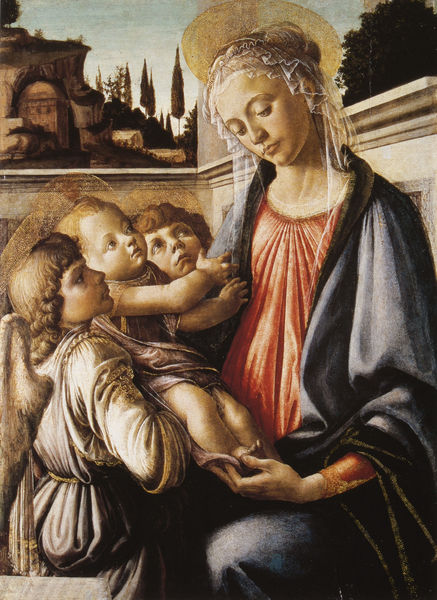
Titel: Maria mit dem Kind und zwei Engeln
Künstler: Sandro Botticelli
Standort: Napoli
Institution: Galleria Nazionale di Capodimonte
Schlagwörter: baum, berg, blau, flügel, gemälde, hand, himmel, umhang, bäume, landschaft, sitzen, frau, haar, hintergrund, kleid, kleider, licht, mund, schwarz, weiss, blick, gebäude, haus, rot, schleier, tuch, haube, jacke, jung, wand, architektur, augen, blicke, falten, gesicht, halten, johannes, stein, bildnis, porträt, natur, busch, gewand, gold, haare, mantel, sitzend, kind, höhle, locken, renaissance, seide, traurig, kinder, engel, engelchen, garten, putte, putto, ecke, italien, zuschauer, knaben, fels, mauer, baby, ausdruck, kuppel, falte, kopftuch, tusch, mimik, gesenkt, faltenwurf, junge, knie, penis, gewölbe, knabe, jungfrau, kleinkind, schein, heiligenschein, versunken, blickrichtung, nimbus, christus, jesus, jesus christus, pieta, gesichtsausdruck, segnung, stall, tempel, heilige, aurora, heilig, putten, taufe, maria, madonna, gloriole, grabhöhle, haltend, putti, buam, aureole, toskana, dreier, leonardo, da vinci, leonardo da vinci, jesuskind, italienisch, maiesta, boticelli, botticelli, muttergottes, christuskind, empfängnis, lippi, jesusknabe, bum, aufgerichtet, piero della francesca, felsenhöhle, gespielen, parmigianino, johannesknabe